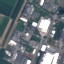
Land use / land cover class: Industrial